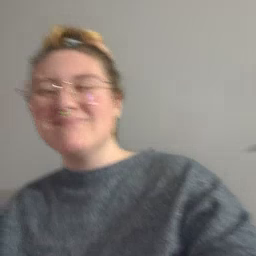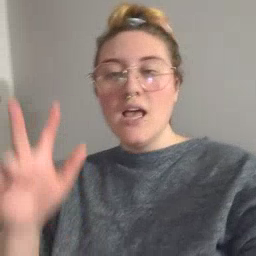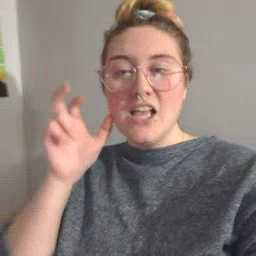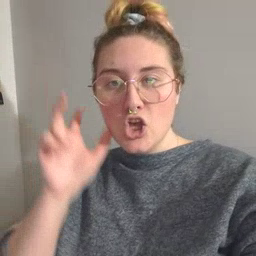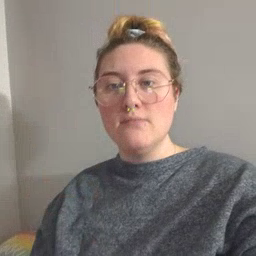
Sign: hear